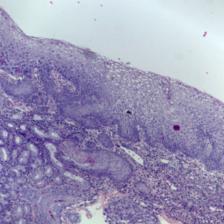
Diagnosis: OSCC